Interaction volume radius: 5 \u00c5
Interaction volume height: 15 \u00c5
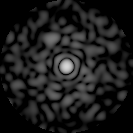
Disorder parameter: 0.8392